Question: It's not easy explaining the need here, but here is the playground for the problem.
## Playground
### Requirements:
- - -

### The Question:
How can the middle cell take the rest of the row's space, without being "taken over" by it's child's greater width?
---
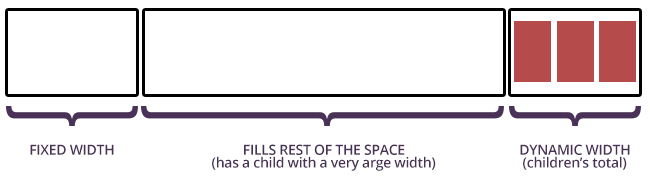
Answer: # Solution playground
## HTML
'''
<table>
<tr>
<td></td>
<td>
<div>
<div></div>
</div>
</td>
<td>
<b></b>
<b></b>
<b></b>
</td>
</tr>
</table>
'''
## CSS
'''
table{ width:100%; }
/*
This is the trick. There is a wrapping DIV with a position:relative which
holds the actual content DIV which is positioned Absolute, so it's width won't
affect it's own cell width's
*/
td > div{ position:relative; width:100%; height:20px; }
div div{
position:absolute;
background:green; height:100%; width:800px;
}
/* First TD has FIXED width */
td:nth-child(1){ width:100px; background:#EEE; }
/* Middle TD width takes the rest of the space */
td:nth-child(2){ overflow:hidden; }
/* Last TD has width depends on it's children's width */
td:nth-child(3){ white-space:nowrap; width:1%; }
'''